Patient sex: M
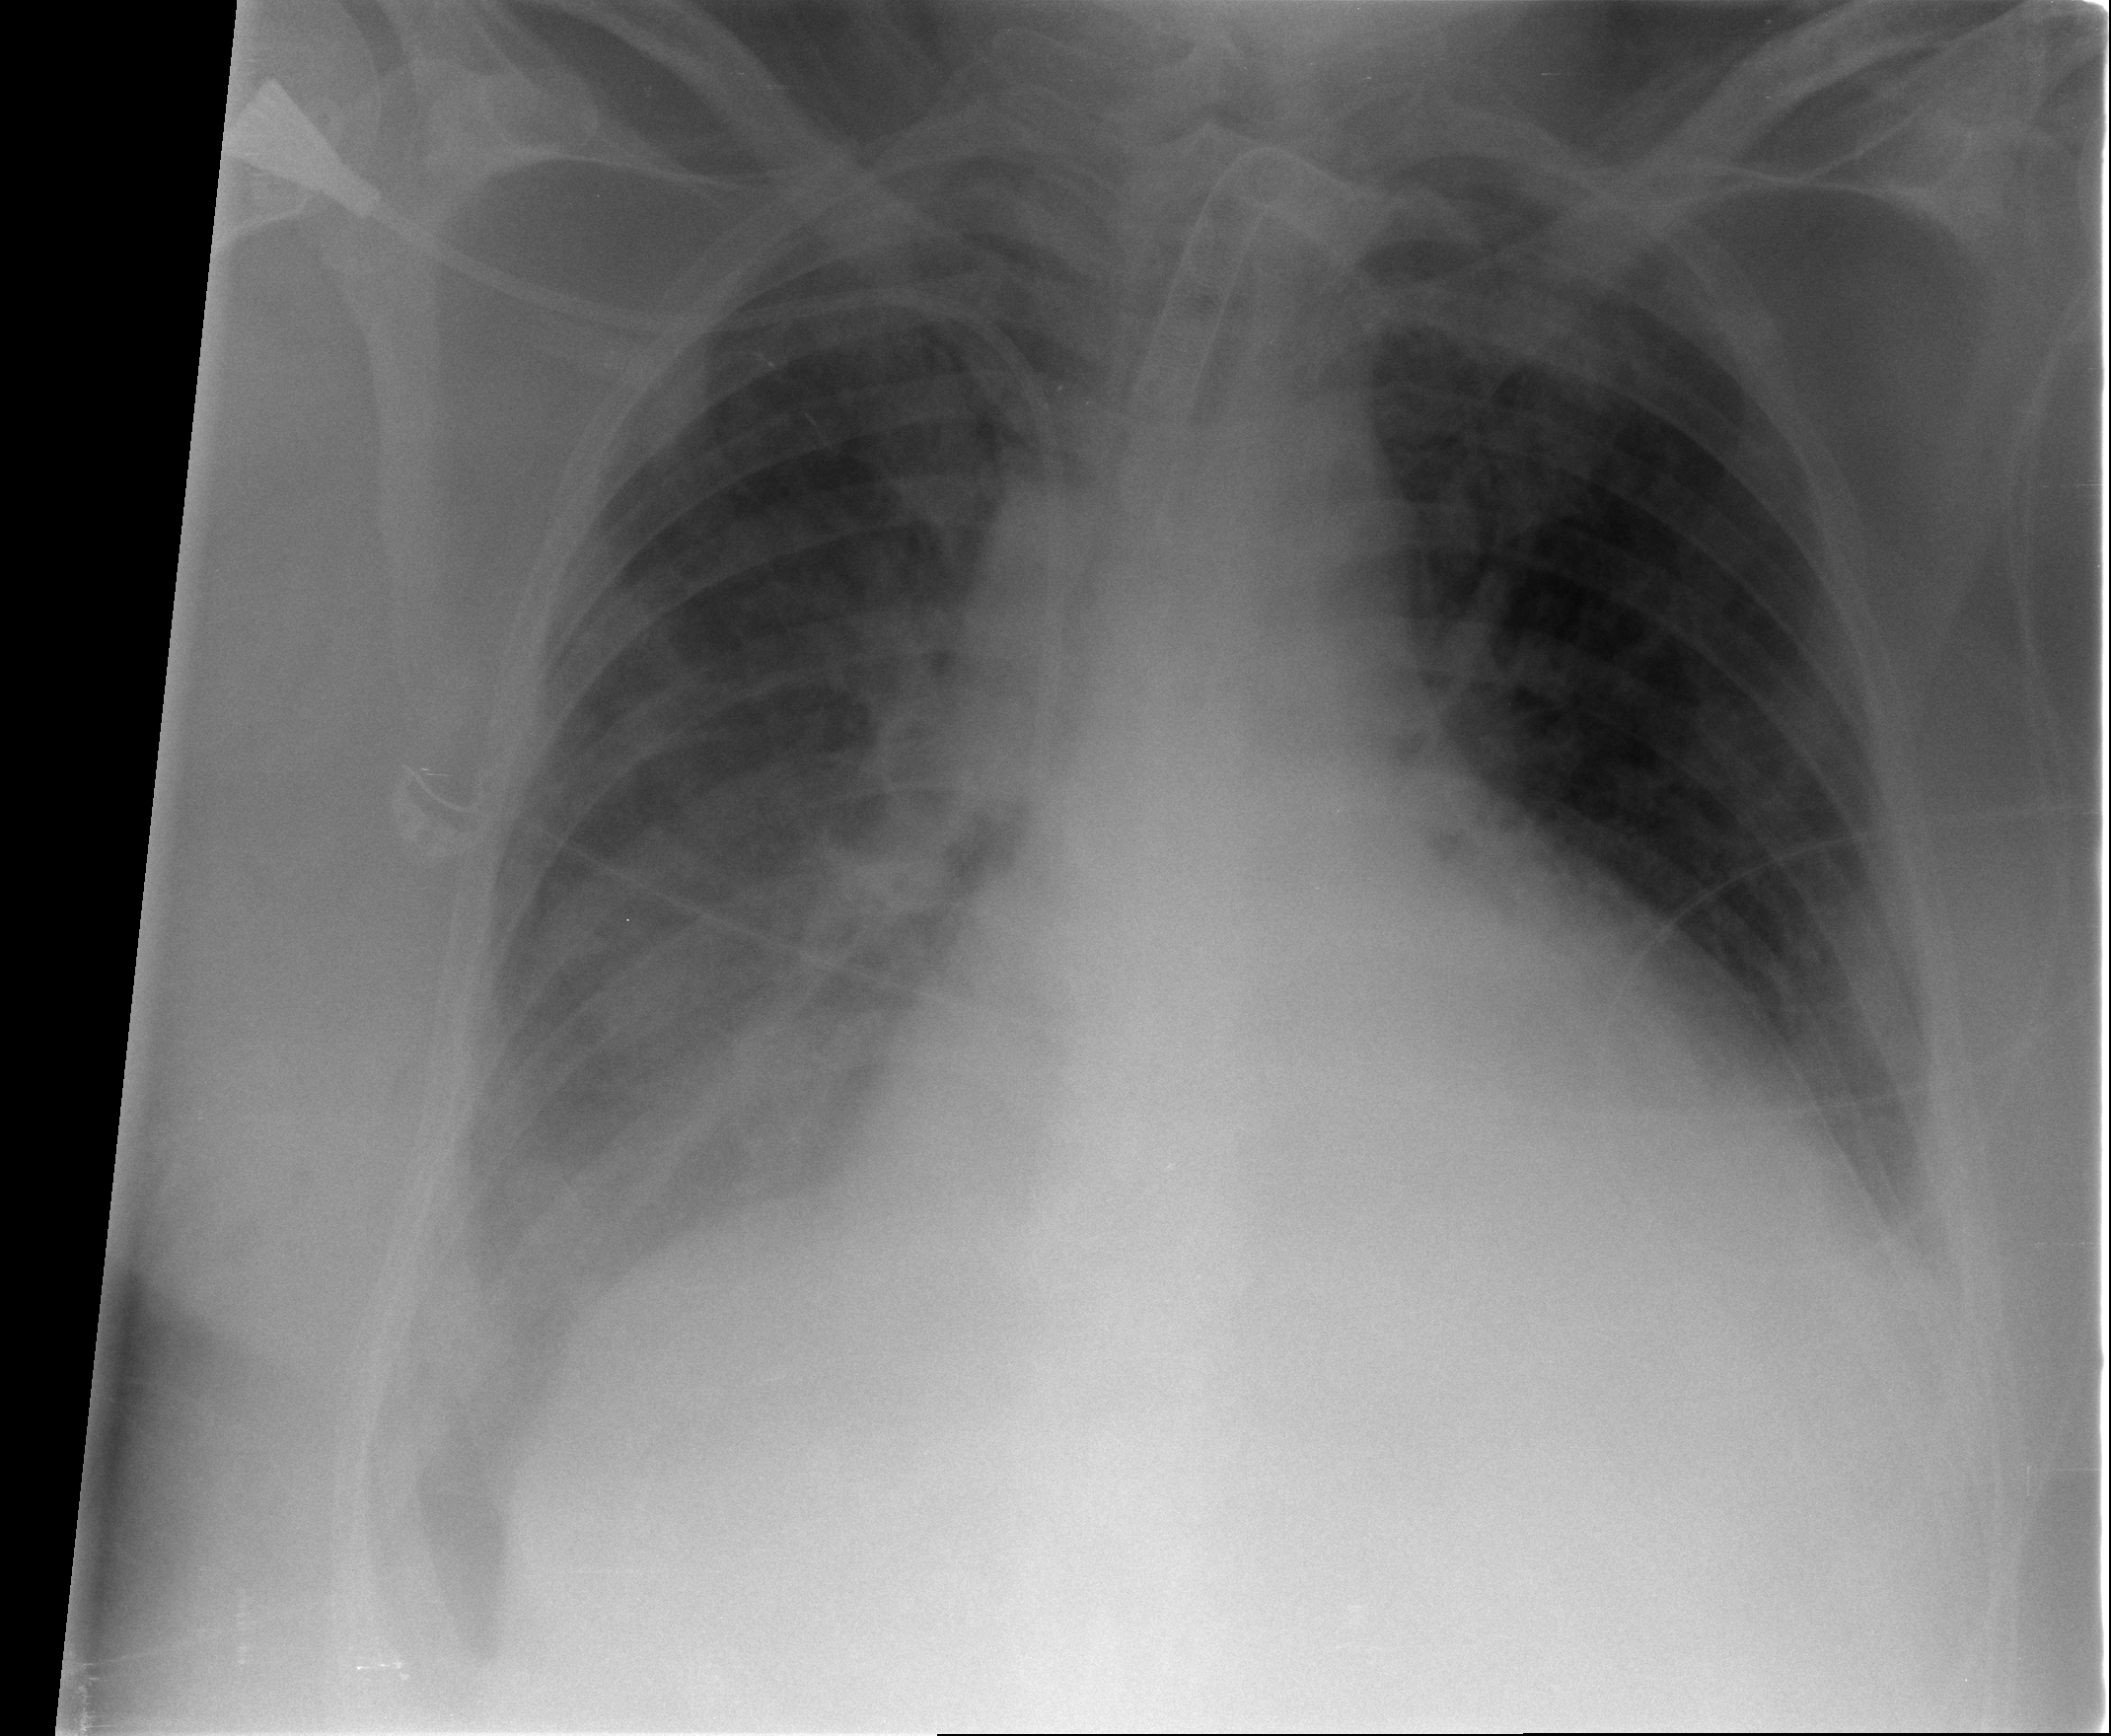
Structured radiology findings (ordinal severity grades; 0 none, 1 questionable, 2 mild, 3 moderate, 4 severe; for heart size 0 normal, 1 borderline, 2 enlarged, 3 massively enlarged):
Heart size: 2
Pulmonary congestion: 2
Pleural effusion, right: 2
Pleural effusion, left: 2
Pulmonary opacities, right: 2
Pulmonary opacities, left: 0
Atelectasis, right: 3
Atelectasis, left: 2